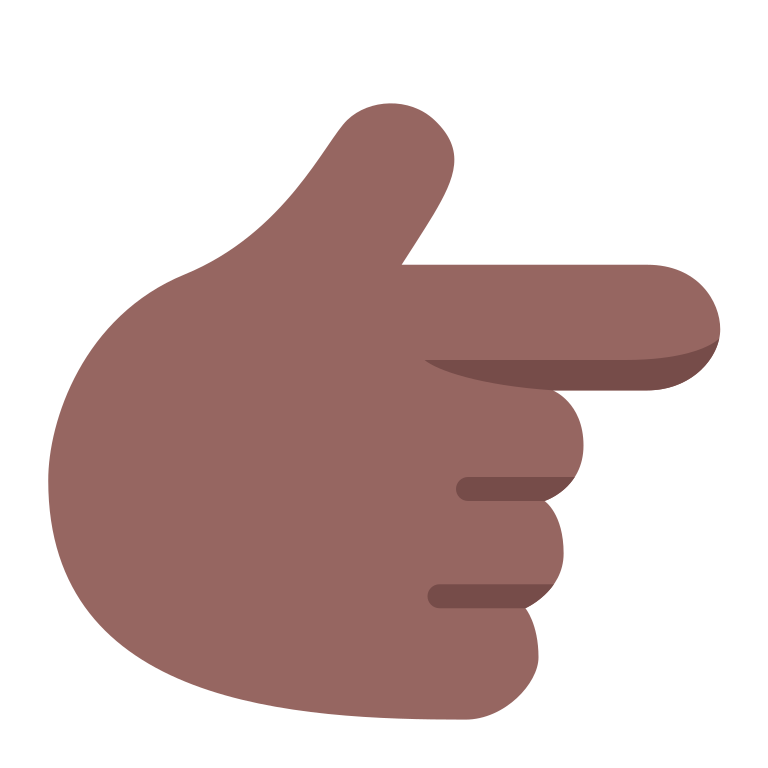
backhand index pointing right flat  dark